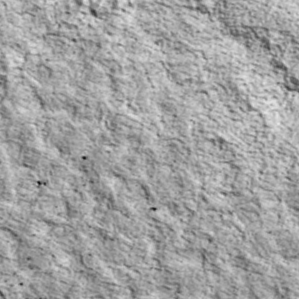
Label: non_frost